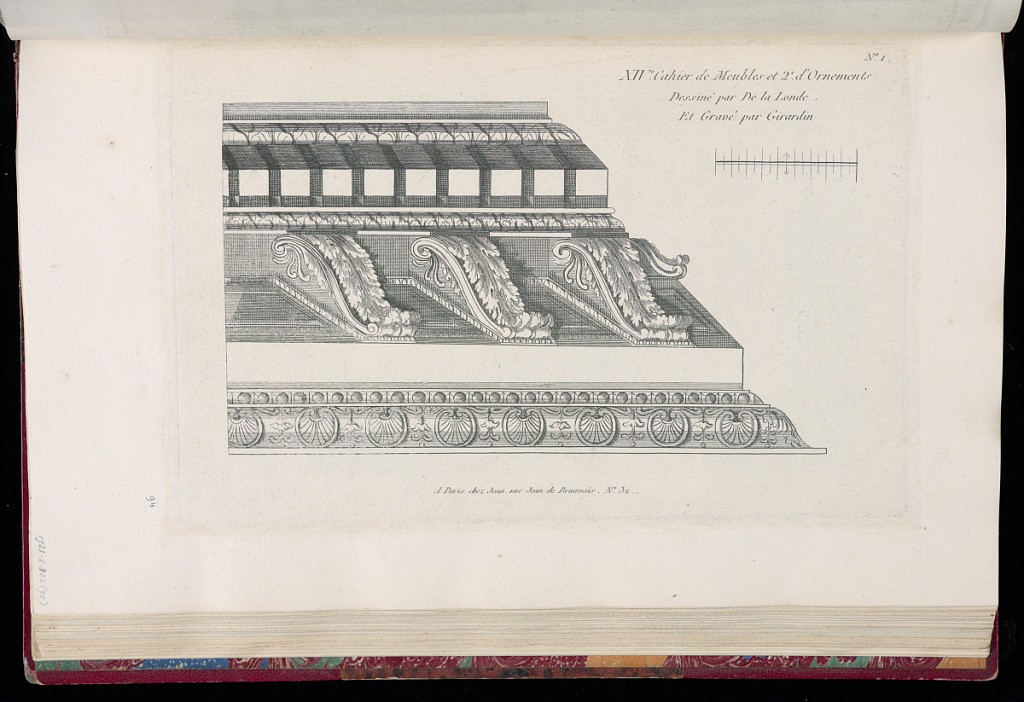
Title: Design for a Cornice
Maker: Richard de Lalonde, French, active 1780–96
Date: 1780-1789
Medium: Etching on off-white laid paper
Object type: Print
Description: Design for a cornice decorated with ornament motifs including acanthus leaves, scrolls, palmettes. The plate is numbered.